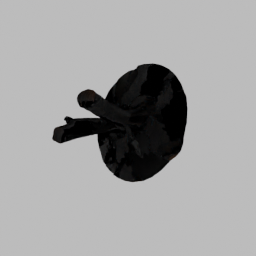
Label: nature